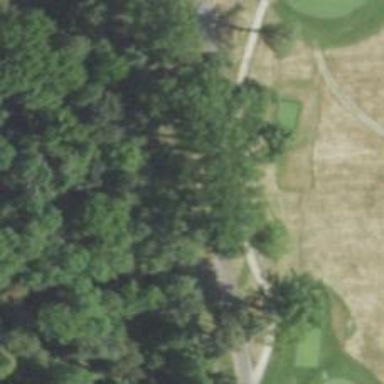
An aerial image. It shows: Path used for both walking and golf.